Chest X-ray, AP view. Patient: 69 years old, sex F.
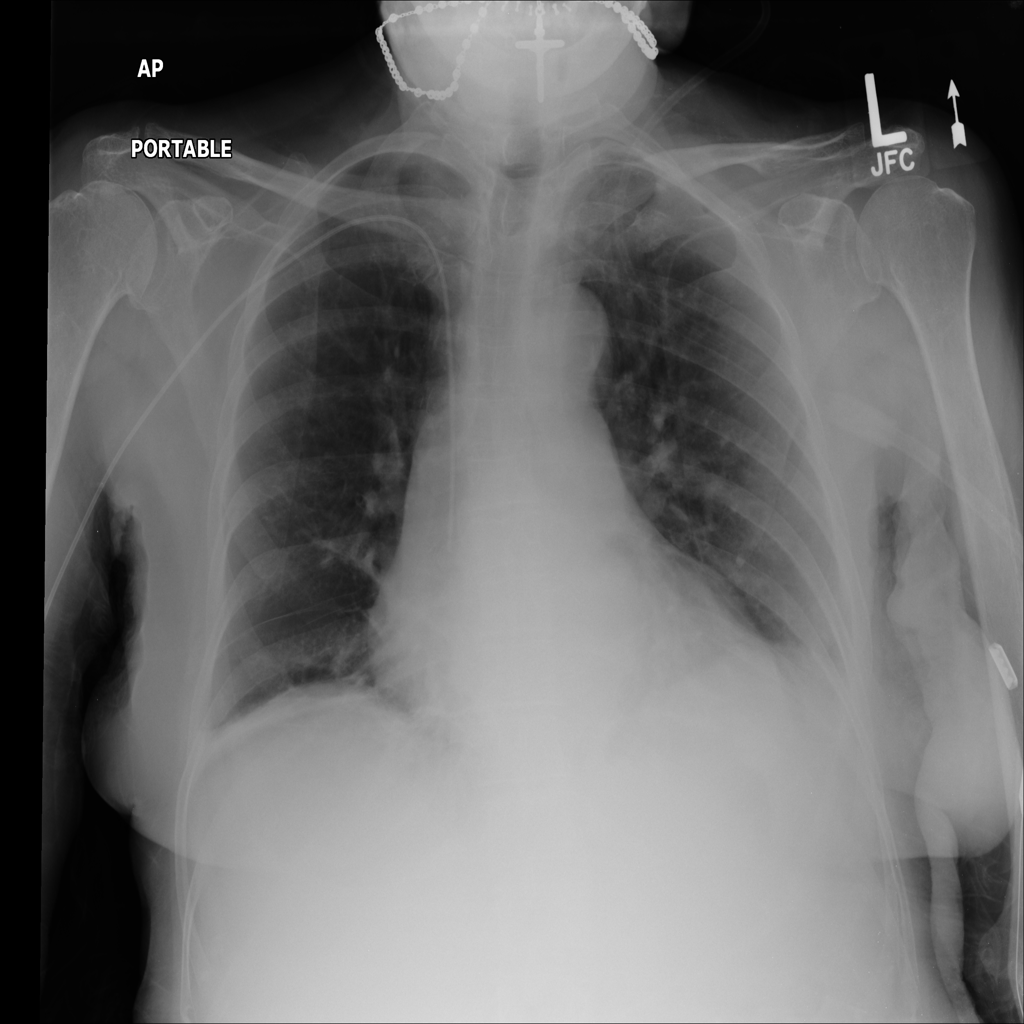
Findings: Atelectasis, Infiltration